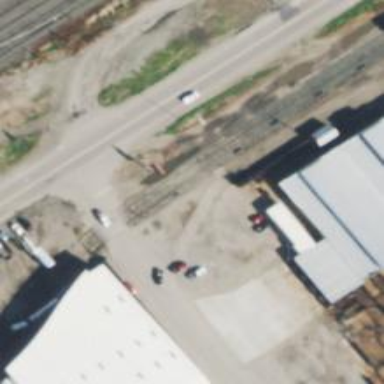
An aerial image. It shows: Railway siding for service.